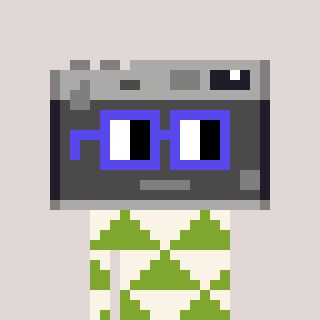
a pixel art character with square blue glasses, a camera-shaped head and a slimegreen-colored body on a warm background